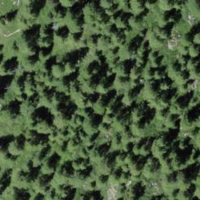
EUNIS habitat code: 43
Species observed at this site:
Rhododendron ferrugineum
Vaccinium vitis-idaea